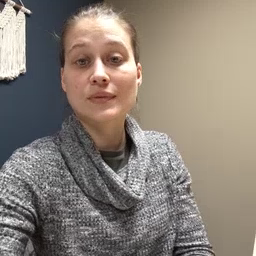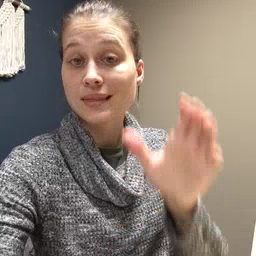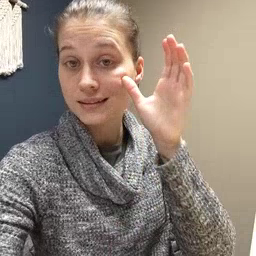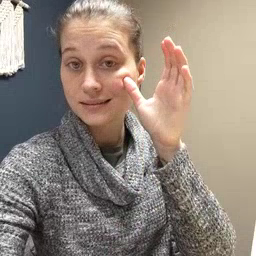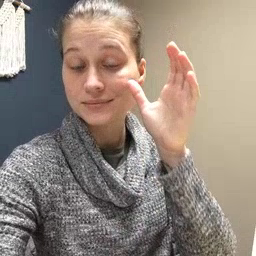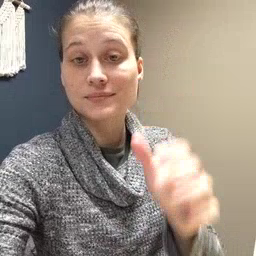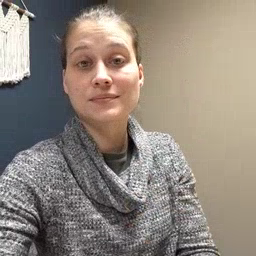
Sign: listen